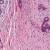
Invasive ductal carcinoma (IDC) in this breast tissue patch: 1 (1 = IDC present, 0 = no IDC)